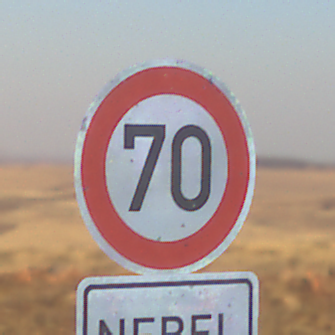
Verkehrszeichen: Geschwindigkeit70
Zusatzzeichen unten: HinweiseAufGefahrenDurchVerbaleAngabe10
Umgebung: Outdoor, Nature
Tageszeit: MorningAfternoon
Wetter: Clear
Licht: Natural
Jahreszeit: NotSpecified
Kontrast: HighContrast